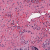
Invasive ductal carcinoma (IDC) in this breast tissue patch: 0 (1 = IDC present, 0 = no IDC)